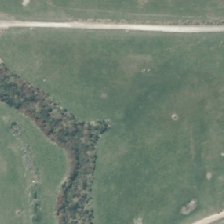
Land cover: high_producing_grassland